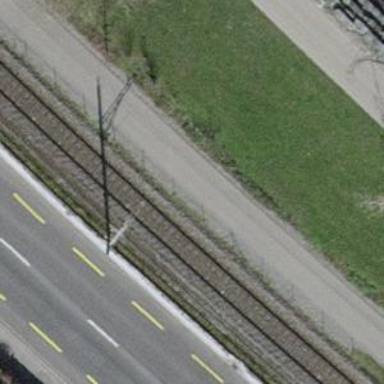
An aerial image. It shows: Railway milestone.